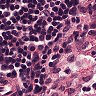
Metastatic tissue present: no